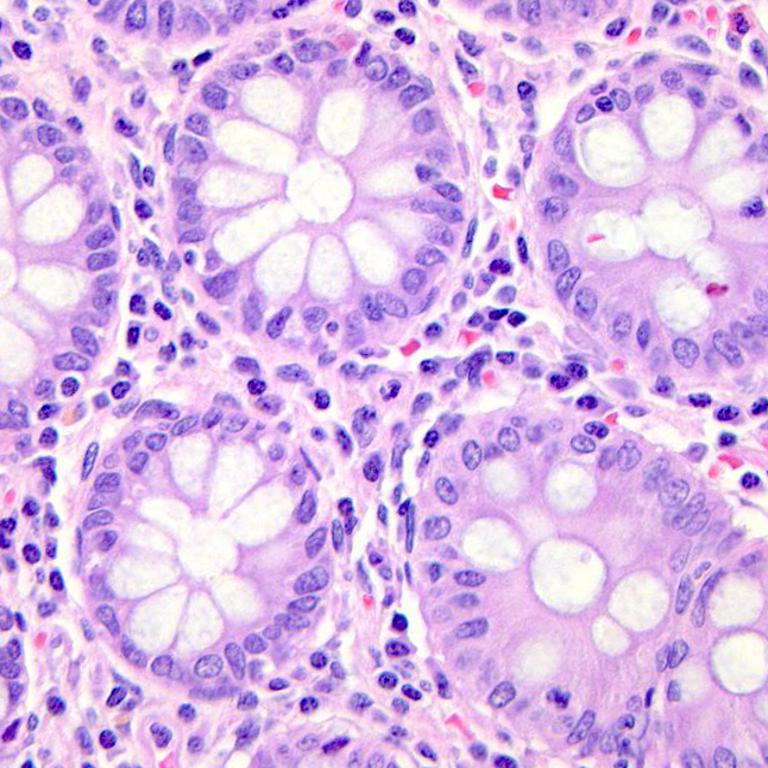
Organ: colon
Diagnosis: benign